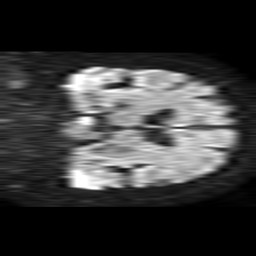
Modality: TRACE
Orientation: coronal
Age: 65
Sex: female
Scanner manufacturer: philips
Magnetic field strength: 1.5 T
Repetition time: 4.6 s
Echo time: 0.08517 s